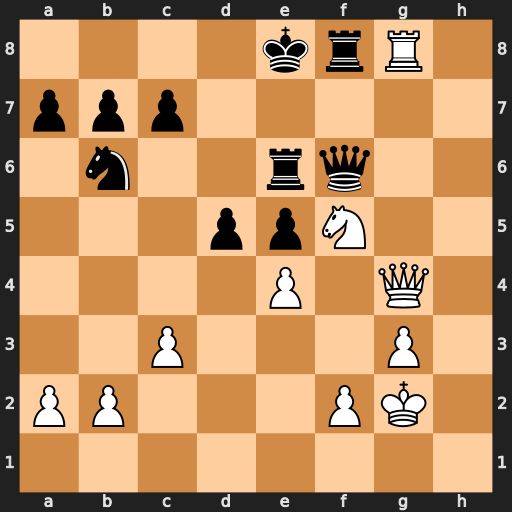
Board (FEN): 4krR1/ppp5/1n2rq2/3ppN2/4P1Q1/2P3P1/PP3PK1/8
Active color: w
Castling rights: -
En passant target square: -
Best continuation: Ng7+ Kf7 Rxf8+ Kxf8 Nxe6+